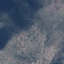
Label: HerbaceousVegetation